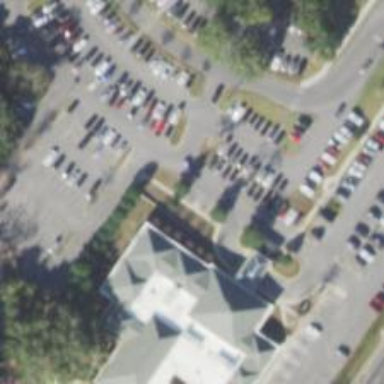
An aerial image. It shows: Parking space.